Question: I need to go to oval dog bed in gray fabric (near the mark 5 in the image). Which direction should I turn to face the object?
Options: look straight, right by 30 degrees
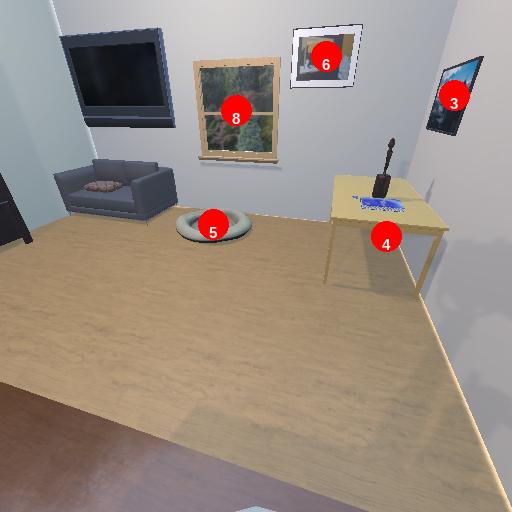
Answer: look straight